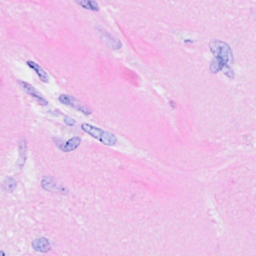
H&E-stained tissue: Breast